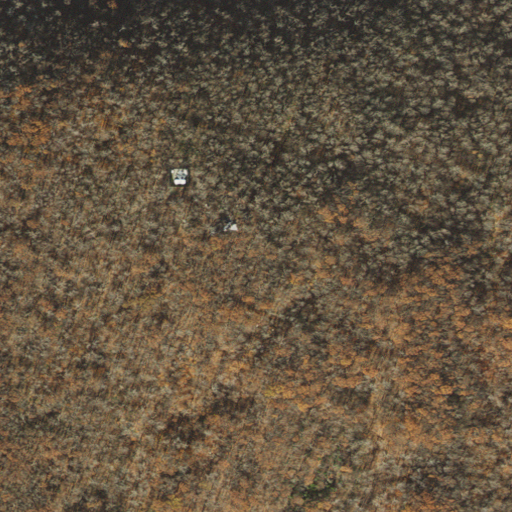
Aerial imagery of mountain in Vermont named Mount Anthony containing deciduous forest, mixed forest, evergreen forest, and open development